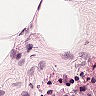
Metastatic tissue present: no